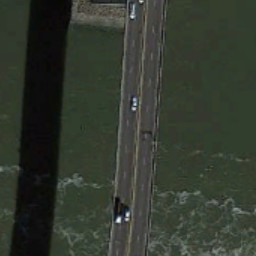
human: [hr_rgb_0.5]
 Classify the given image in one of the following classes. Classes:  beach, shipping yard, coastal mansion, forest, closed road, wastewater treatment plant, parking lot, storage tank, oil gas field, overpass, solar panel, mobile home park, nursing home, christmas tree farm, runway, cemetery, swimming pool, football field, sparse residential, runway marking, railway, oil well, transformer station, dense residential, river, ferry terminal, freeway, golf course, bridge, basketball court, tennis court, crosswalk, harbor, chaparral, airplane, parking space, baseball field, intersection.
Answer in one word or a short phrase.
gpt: bridge